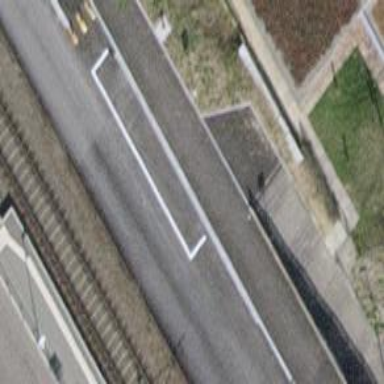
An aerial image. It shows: Steps with asphalt surface.